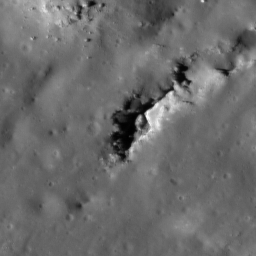
Pit: Copernicus 20
Host crater: Copernicus
Host type: impact_melt
Lunar coordinates: latitude 10.352, longitude 339.735